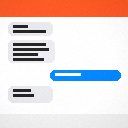
Screen state: on